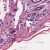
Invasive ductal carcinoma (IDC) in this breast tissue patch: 0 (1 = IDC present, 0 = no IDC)